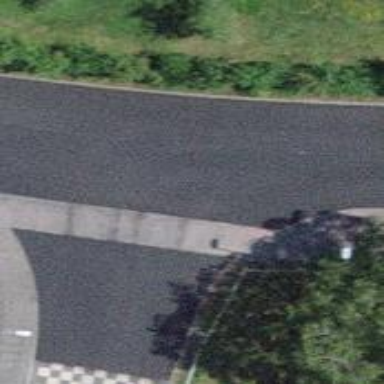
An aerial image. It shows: Unmarked crossing on footway.